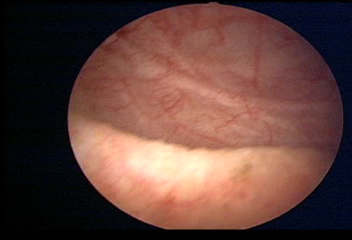
Modality: WLC
Class: Normal mucosa
Bladder cancer association: No